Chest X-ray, AP view. Patient: 24 years old, sex M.
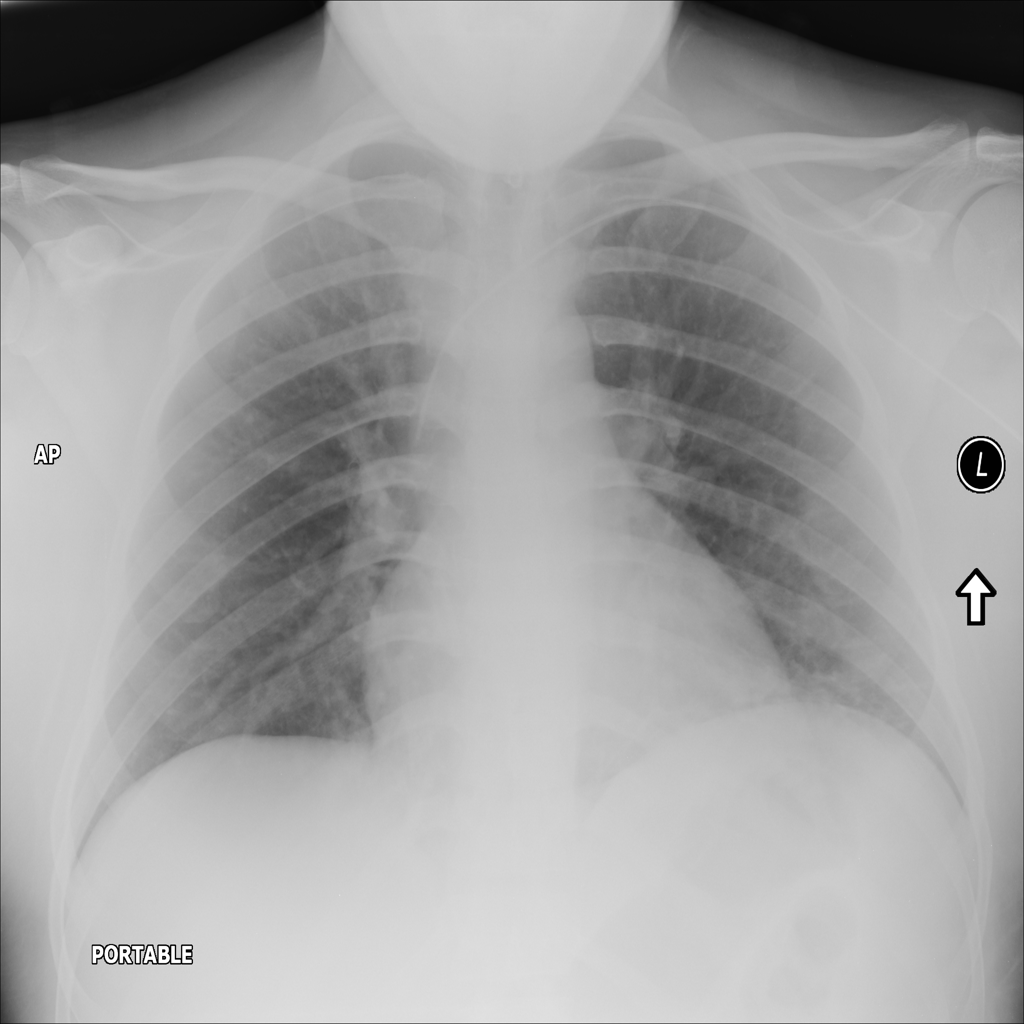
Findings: Atelectasis